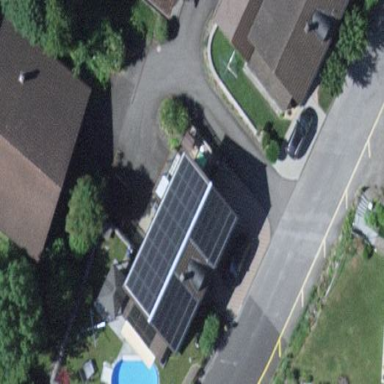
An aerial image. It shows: Solar power generator.